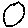
Label: circle